Interaction volume radius: 5 \u00c5
Interaction volume height: 20 \u00c5
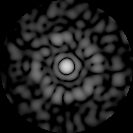
Disorder parameter: 0.8213